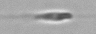
Label: flagellate_morphotype3